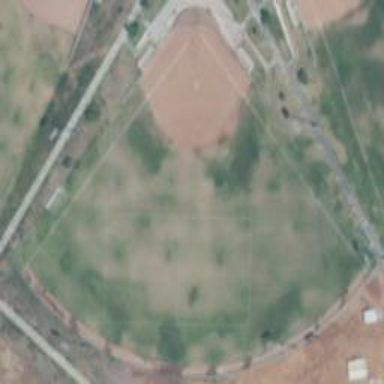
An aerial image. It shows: Pitch designated for baseball and softball activities.